Question: I am creating a small form where the user
1. Enters some text in an input box
2. Chooses from a bunch of options regarding the actions that need to be taken with the data
3. Clicks a submit button
<URL> does something similar in a better way:

you can click on any of the five divisions here. This is wonderful because it makes it easier for users to perform the same task and simplifies 'choose and click' to 'click'.
What technology is used to display such a menu?
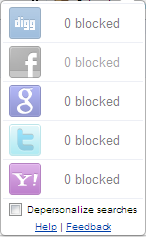
Answer: A nice way of doing this is - which doesn't need javascript - is to use radio buttons, but make them invisible. The clickable text and icon go inside of the label for each radio button, so you can click the label or icon to select the radio button.
This ensures a few important things:
- - - -
You do have to be careful to make the labels obviously clickable, since you lose the visual cue of having the radio buttons visible.
IE6 & 7 also require a hack - they have a weird behaviour that a display:none or visibility:hidden radio button or checkbox cannot be selected by clicking its label.
Here's an example: <URL>
(I haven't included the icons - you can easily add these by setting them as the background in CSS for each item (don't use '' tags).
Oh man - I just read the question properly! Sorry, you want the behaviour to be 'choose' rather than 'choose and submit'... An easy way to do this is to add some javascript to the inputs to have them auto-submit the forms when they're selected. I've updated the example to show this.